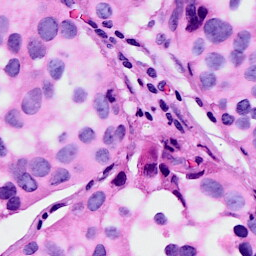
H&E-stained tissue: Breast